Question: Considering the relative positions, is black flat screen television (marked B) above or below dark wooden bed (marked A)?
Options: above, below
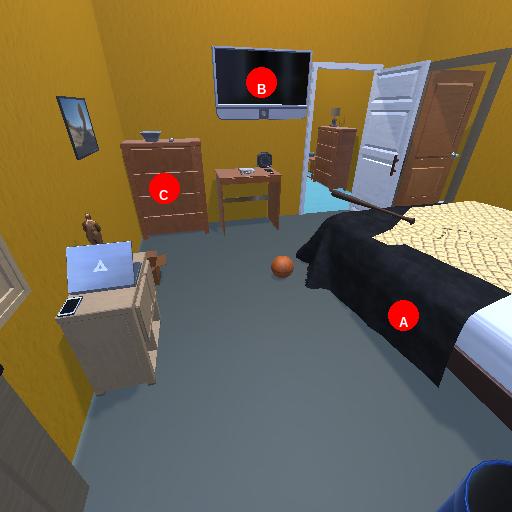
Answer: above